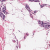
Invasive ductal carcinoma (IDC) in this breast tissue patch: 0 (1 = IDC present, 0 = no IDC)